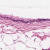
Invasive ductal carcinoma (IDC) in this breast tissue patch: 0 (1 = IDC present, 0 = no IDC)